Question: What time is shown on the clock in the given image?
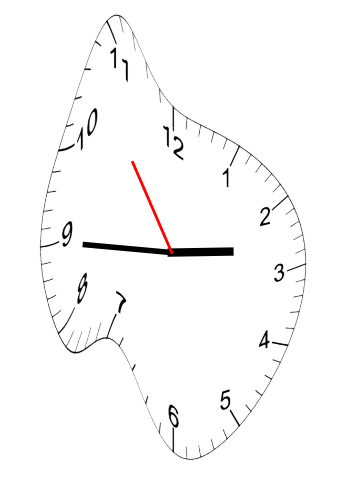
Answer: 02:44:54